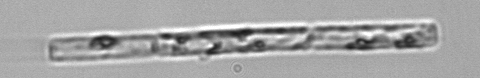
Label: Leptocylindrus